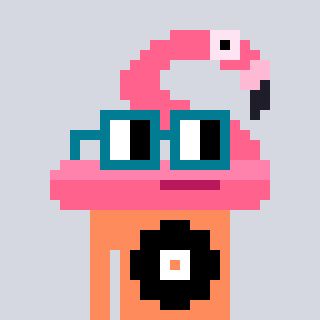
a pixel art character with square dark green glasses, a flamingo-shaped head and a peachy-colored body on a cool background